Question: '::selection{}' does not work everywhere. I need it to work everywhere.
I've tried
'''
::selection,
p::-moz-selection, input::-moz-selection, textarea::-moz-selection,
p::-webkit-selection, input::-webkit-selection, textarea::-webkit-selection,
p::-o-selection, input::-o-selection, textarea::-o-selection,
p::-ms-selection, input::-ms-selection, textarea::-ms-selection,
p::selection, input::selection, textarea::selection
{
background: red;
}
'''
but it doesn't work. I keep getting results like <URL>

I need this to just work without having to worry about random mysterious unsolvable problems. Is there a magic csv selector that will make all of my problems go away?
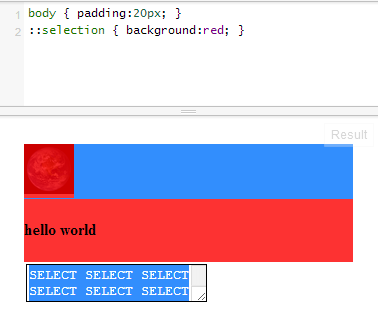
Answer: # From the [MDN][1]:
> This feature is non-standard and is not on a standards
track. Do not use it on production sites facing the Web: it will not
work for every user. There may also be large incompatibilities between
implementations and the behavior may change in the future.
## Specifications
The ::selection CSS pseudo-element was drafted for CSS Selectors Level 3 but removed before it reached the Recommendation status. Despite this, it's implemented in some browsers, which will probably retain experimental support for it.
Right now, the ::selection CSS pseudo-element is not in any specification on the standard track.
## Support

More can be found <URL>.